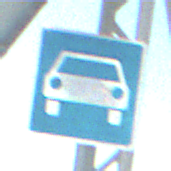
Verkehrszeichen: Kraftfahrstrasse
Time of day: MorningAfternoon
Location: Outdoor (Special)
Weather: Clear
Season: NotSpecified
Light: Natural